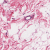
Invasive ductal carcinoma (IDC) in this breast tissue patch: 0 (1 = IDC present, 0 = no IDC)